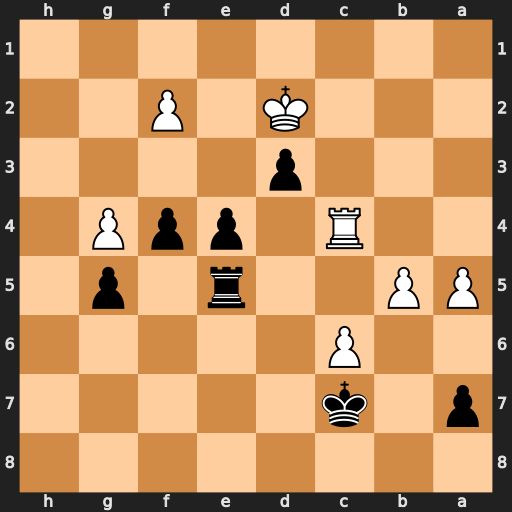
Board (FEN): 8/p1k5/2P5/PP2r1p1/2R1ppP1/3p4/3K1P2/8
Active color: b
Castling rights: -
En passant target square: -
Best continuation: e3+ fxe3 fxe3+ Kxd3 e2